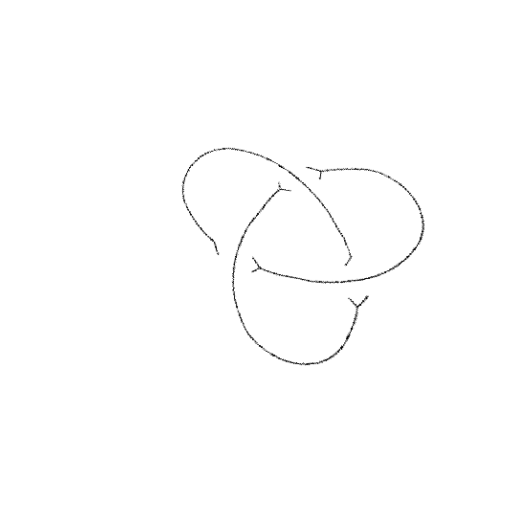
Crossing number: 3